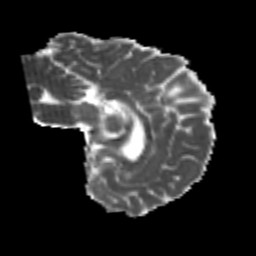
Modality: MD
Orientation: sagittal
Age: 23
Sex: male
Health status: healthy
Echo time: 0.074 s